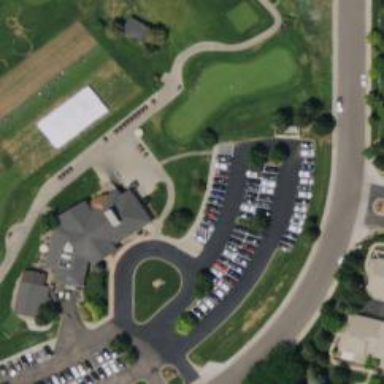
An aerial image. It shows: Golf cartpath that is also road path.